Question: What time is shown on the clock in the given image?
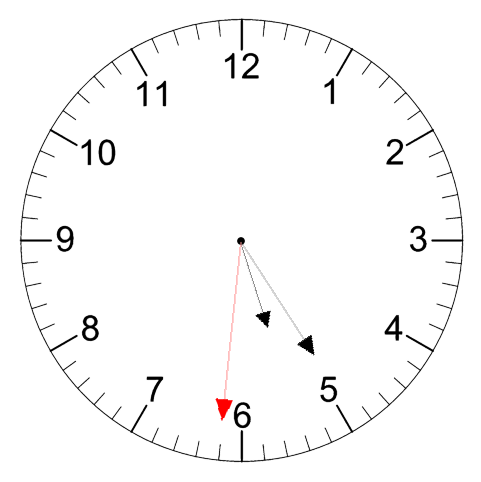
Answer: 05:24:31